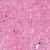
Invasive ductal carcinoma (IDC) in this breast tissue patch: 0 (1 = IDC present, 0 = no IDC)